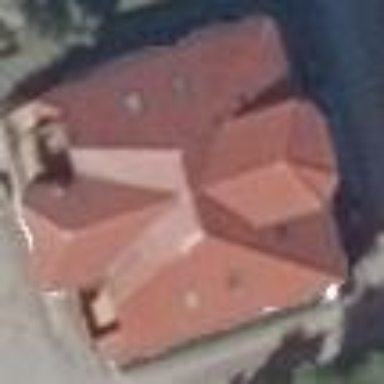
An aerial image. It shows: Apartments building with gambrel-shaped roof.